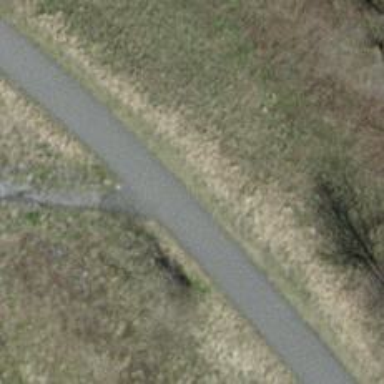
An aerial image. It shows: Path with asphalt surface. The path has grade1 tracktype and embankment.